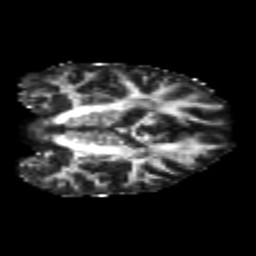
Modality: FA
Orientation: coronal
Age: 25
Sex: male
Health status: healthy
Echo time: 0.074 s